Question: I'm having trouble figuring out this issue.
I have a Node/Express server and I'm using MongoDB. Everything is working fine and normally. It has user accounts and the system for login and signup is working normally. I even tested signing up and logging in on my phone (I use Gulp as my build tool).
The problem I'm having now is that whenever I try to signup in the a duplicate tab (as in another tab on the same signup/login page) I get an error:
Server code:
'''
//check for existing account using the given email
User.findOne({ "email" : email }, function(err, doc) {
if(err) throw err;
//if no email is found proceed with account creation
if(!doc) {
//snip
} else {
//if an account is found re-render the page with the error message
//and close the db
res.render(...);
dbase.close();
}
});
'''
But when I have the same tab open I get this error:
'''
MongoError: server localhost:27017 socket closed.
'''
I've tested this multiple times. It works fine when there are no duplicate tabs. It works on my phone when the tab's still open on the computer. I checked and quadruple-checked to make sure I wasn't closing the DB too soon. This error literally only happens when I have the same tab open. when I submit the form they both start Loading (or attempting to, rather). Here's a screenshot to be very clear:

Again, I've checked multiple times that I'm not closing the DB before receiving a response from the DB, and not outside of that response handle.
Am I missing something in my requests handling? how can I keep it from sending data to both tabs and (seemingly) performing the same operation twice?
Thanks in advance.
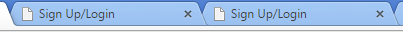
Answer: Thanks to Louis93 I have better clarity on how to construct my server an database queries.
> The connection must be reused! More information here: <URL>
i.e. Don't close it